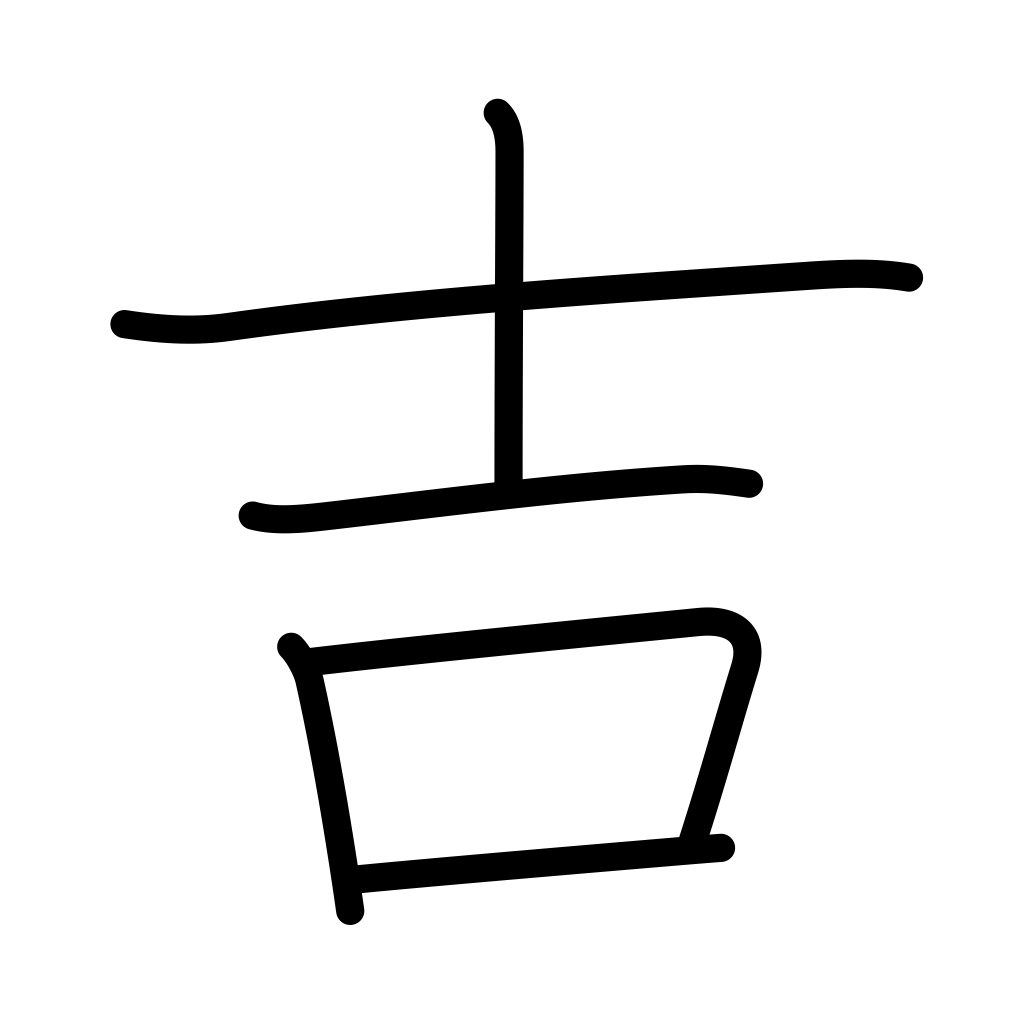
Meaning: good luck, joy, congratulations